The plot is a Morlet-wavelet scalogram of a rotor-rig vibration measurement. Diagnose the rotating machine from this image, choosing from: normal, misalignment, unbalance, looseness.
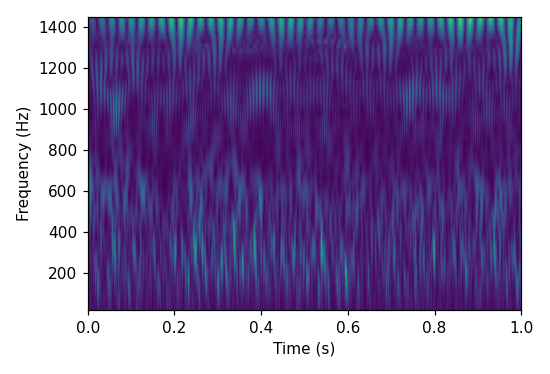
Answer: unbalance